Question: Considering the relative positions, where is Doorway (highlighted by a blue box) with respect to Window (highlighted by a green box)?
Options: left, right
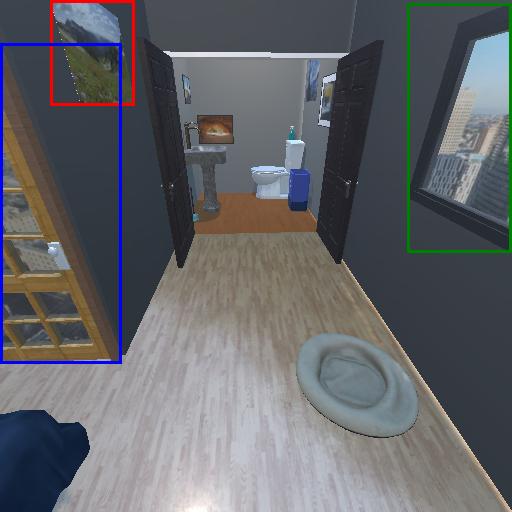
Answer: left